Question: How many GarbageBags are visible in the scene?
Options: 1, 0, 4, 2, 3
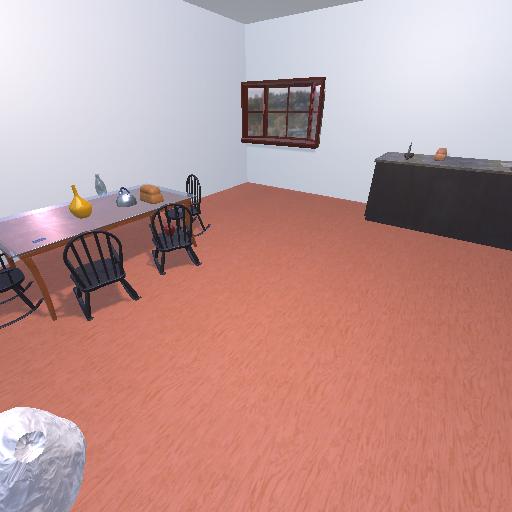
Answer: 1